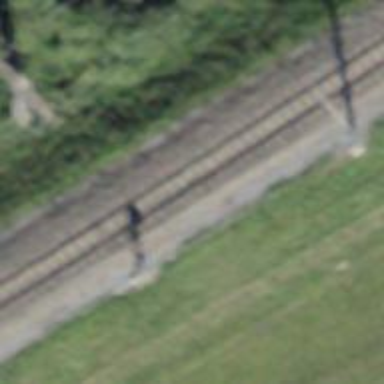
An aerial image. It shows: Railway signal.